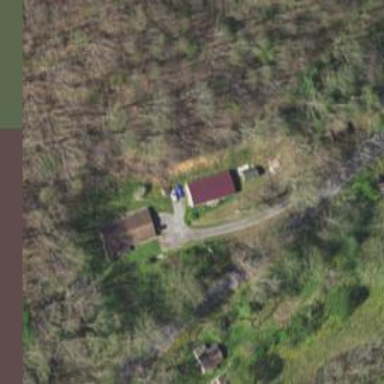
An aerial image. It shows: Driveway.